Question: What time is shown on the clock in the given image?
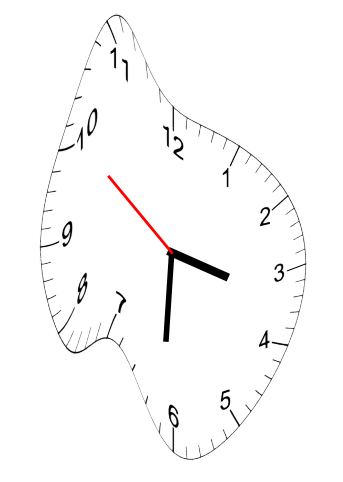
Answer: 03:30:51